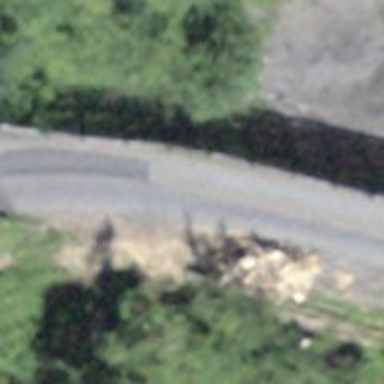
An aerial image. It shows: Bridge over unclassified asphalt road with grade1 tracktype.